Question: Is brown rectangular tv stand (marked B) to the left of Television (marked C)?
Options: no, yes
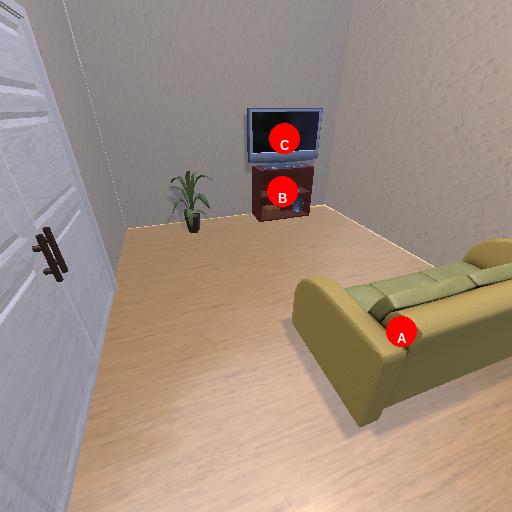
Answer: no